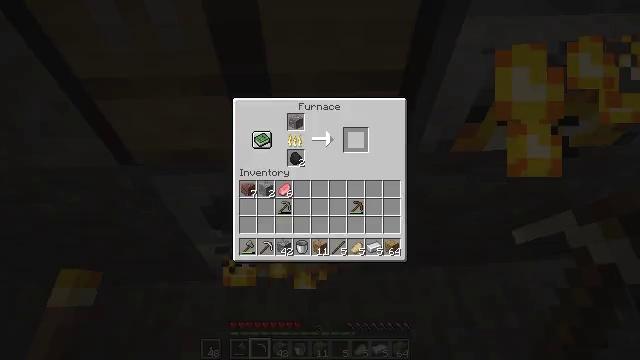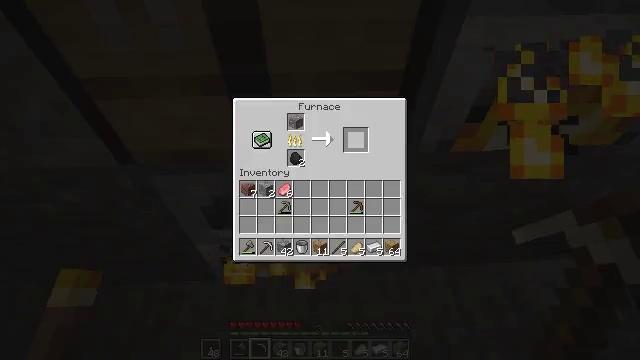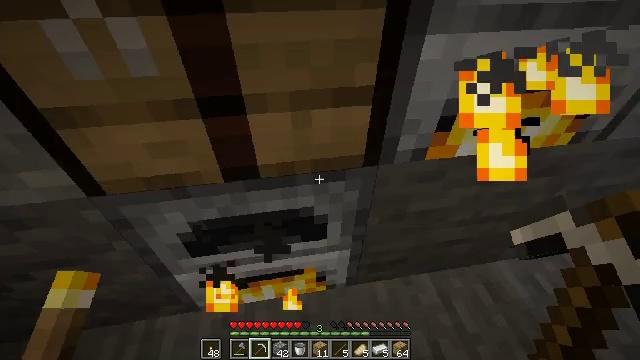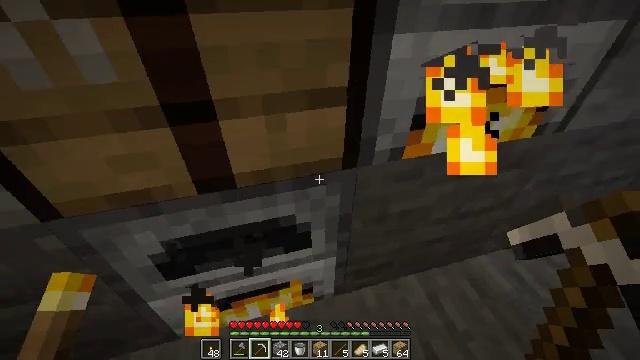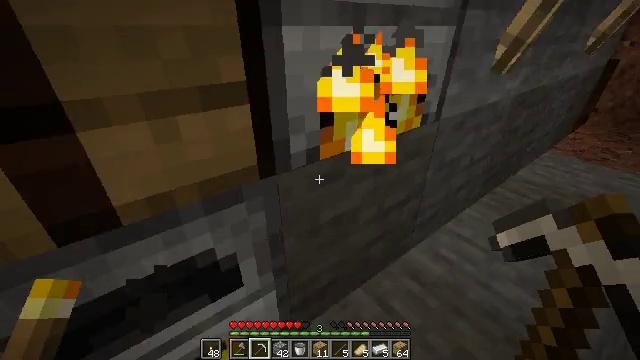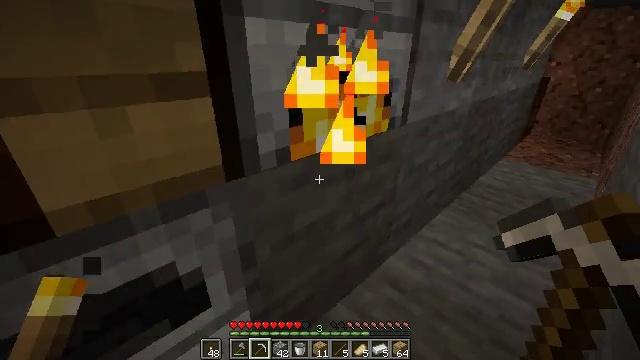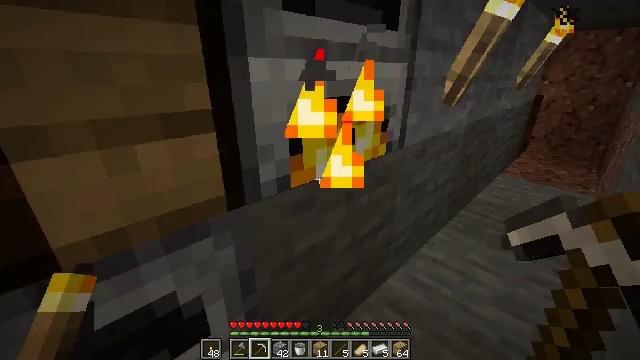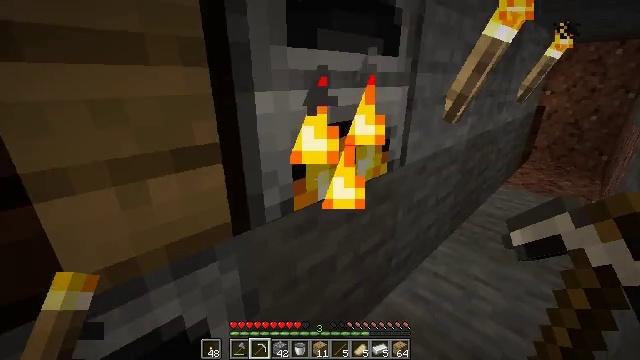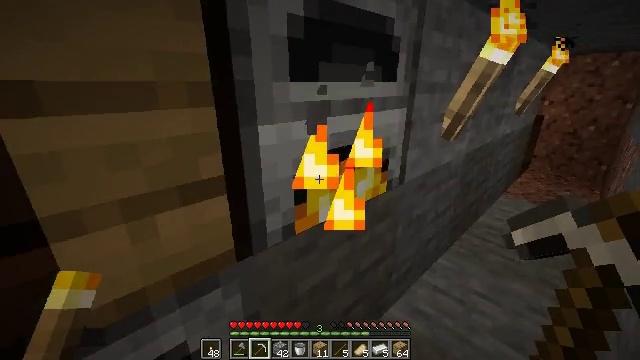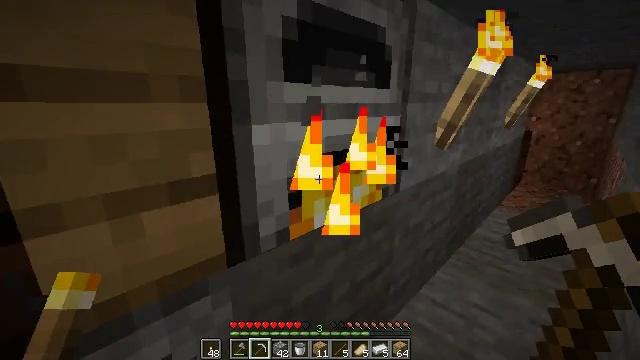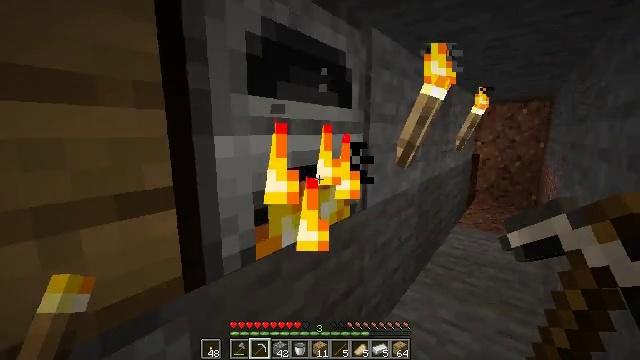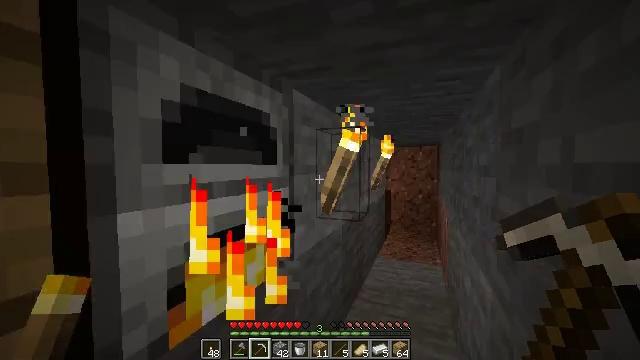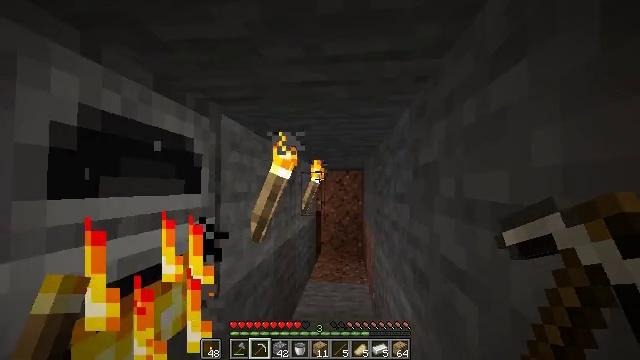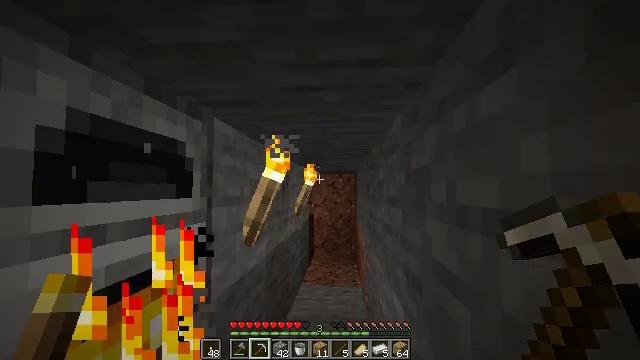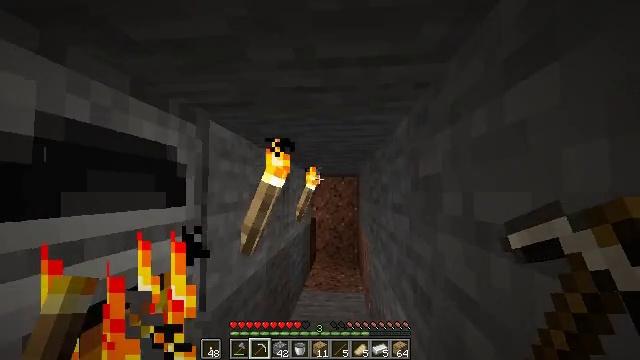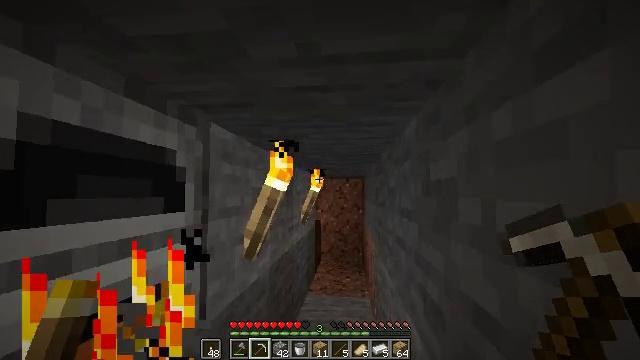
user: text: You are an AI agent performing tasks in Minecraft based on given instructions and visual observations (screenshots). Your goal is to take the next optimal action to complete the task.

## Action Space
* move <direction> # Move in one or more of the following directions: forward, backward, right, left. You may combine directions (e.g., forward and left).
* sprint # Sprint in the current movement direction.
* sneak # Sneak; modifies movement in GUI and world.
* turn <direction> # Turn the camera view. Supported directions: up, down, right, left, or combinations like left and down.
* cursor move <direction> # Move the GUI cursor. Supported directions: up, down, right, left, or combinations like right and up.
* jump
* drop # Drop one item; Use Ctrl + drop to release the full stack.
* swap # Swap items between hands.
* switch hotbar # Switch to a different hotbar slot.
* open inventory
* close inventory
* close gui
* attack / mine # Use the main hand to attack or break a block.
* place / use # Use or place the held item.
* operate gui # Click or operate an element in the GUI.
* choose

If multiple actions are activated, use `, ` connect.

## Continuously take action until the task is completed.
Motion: motion action
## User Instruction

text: Left click to collect the wall torch.
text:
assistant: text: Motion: sneak, open gui
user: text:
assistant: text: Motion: sneak, cursor move right and up
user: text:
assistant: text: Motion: sneak, turn right and up, close gui
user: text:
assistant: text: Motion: sneak, turn right and up, open inventory
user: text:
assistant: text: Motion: turn right and up, open inventory
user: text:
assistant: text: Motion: turn up
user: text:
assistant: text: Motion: turn up
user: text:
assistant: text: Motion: turn up
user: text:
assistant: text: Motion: turn right and up
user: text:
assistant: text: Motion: turn right and up
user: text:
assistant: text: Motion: turn right and up
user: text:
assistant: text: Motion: turn right and up
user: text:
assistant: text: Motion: turn right
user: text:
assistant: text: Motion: move forward
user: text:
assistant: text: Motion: move forward, turn left
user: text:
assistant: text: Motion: move forward
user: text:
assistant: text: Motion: move forward, turn left
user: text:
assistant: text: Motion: turn left and down
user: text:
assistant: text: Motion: turn left and down
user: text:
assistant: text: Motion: turn left and down, attack / mine
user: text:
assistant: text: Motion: attack / mine
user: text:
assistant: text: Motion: attack / mine
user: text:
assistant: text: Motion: turn right and up, attack / mine
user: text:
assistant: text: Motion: turn right
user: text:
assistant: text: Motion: turn right
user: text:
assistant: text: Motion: no_op